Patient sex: M
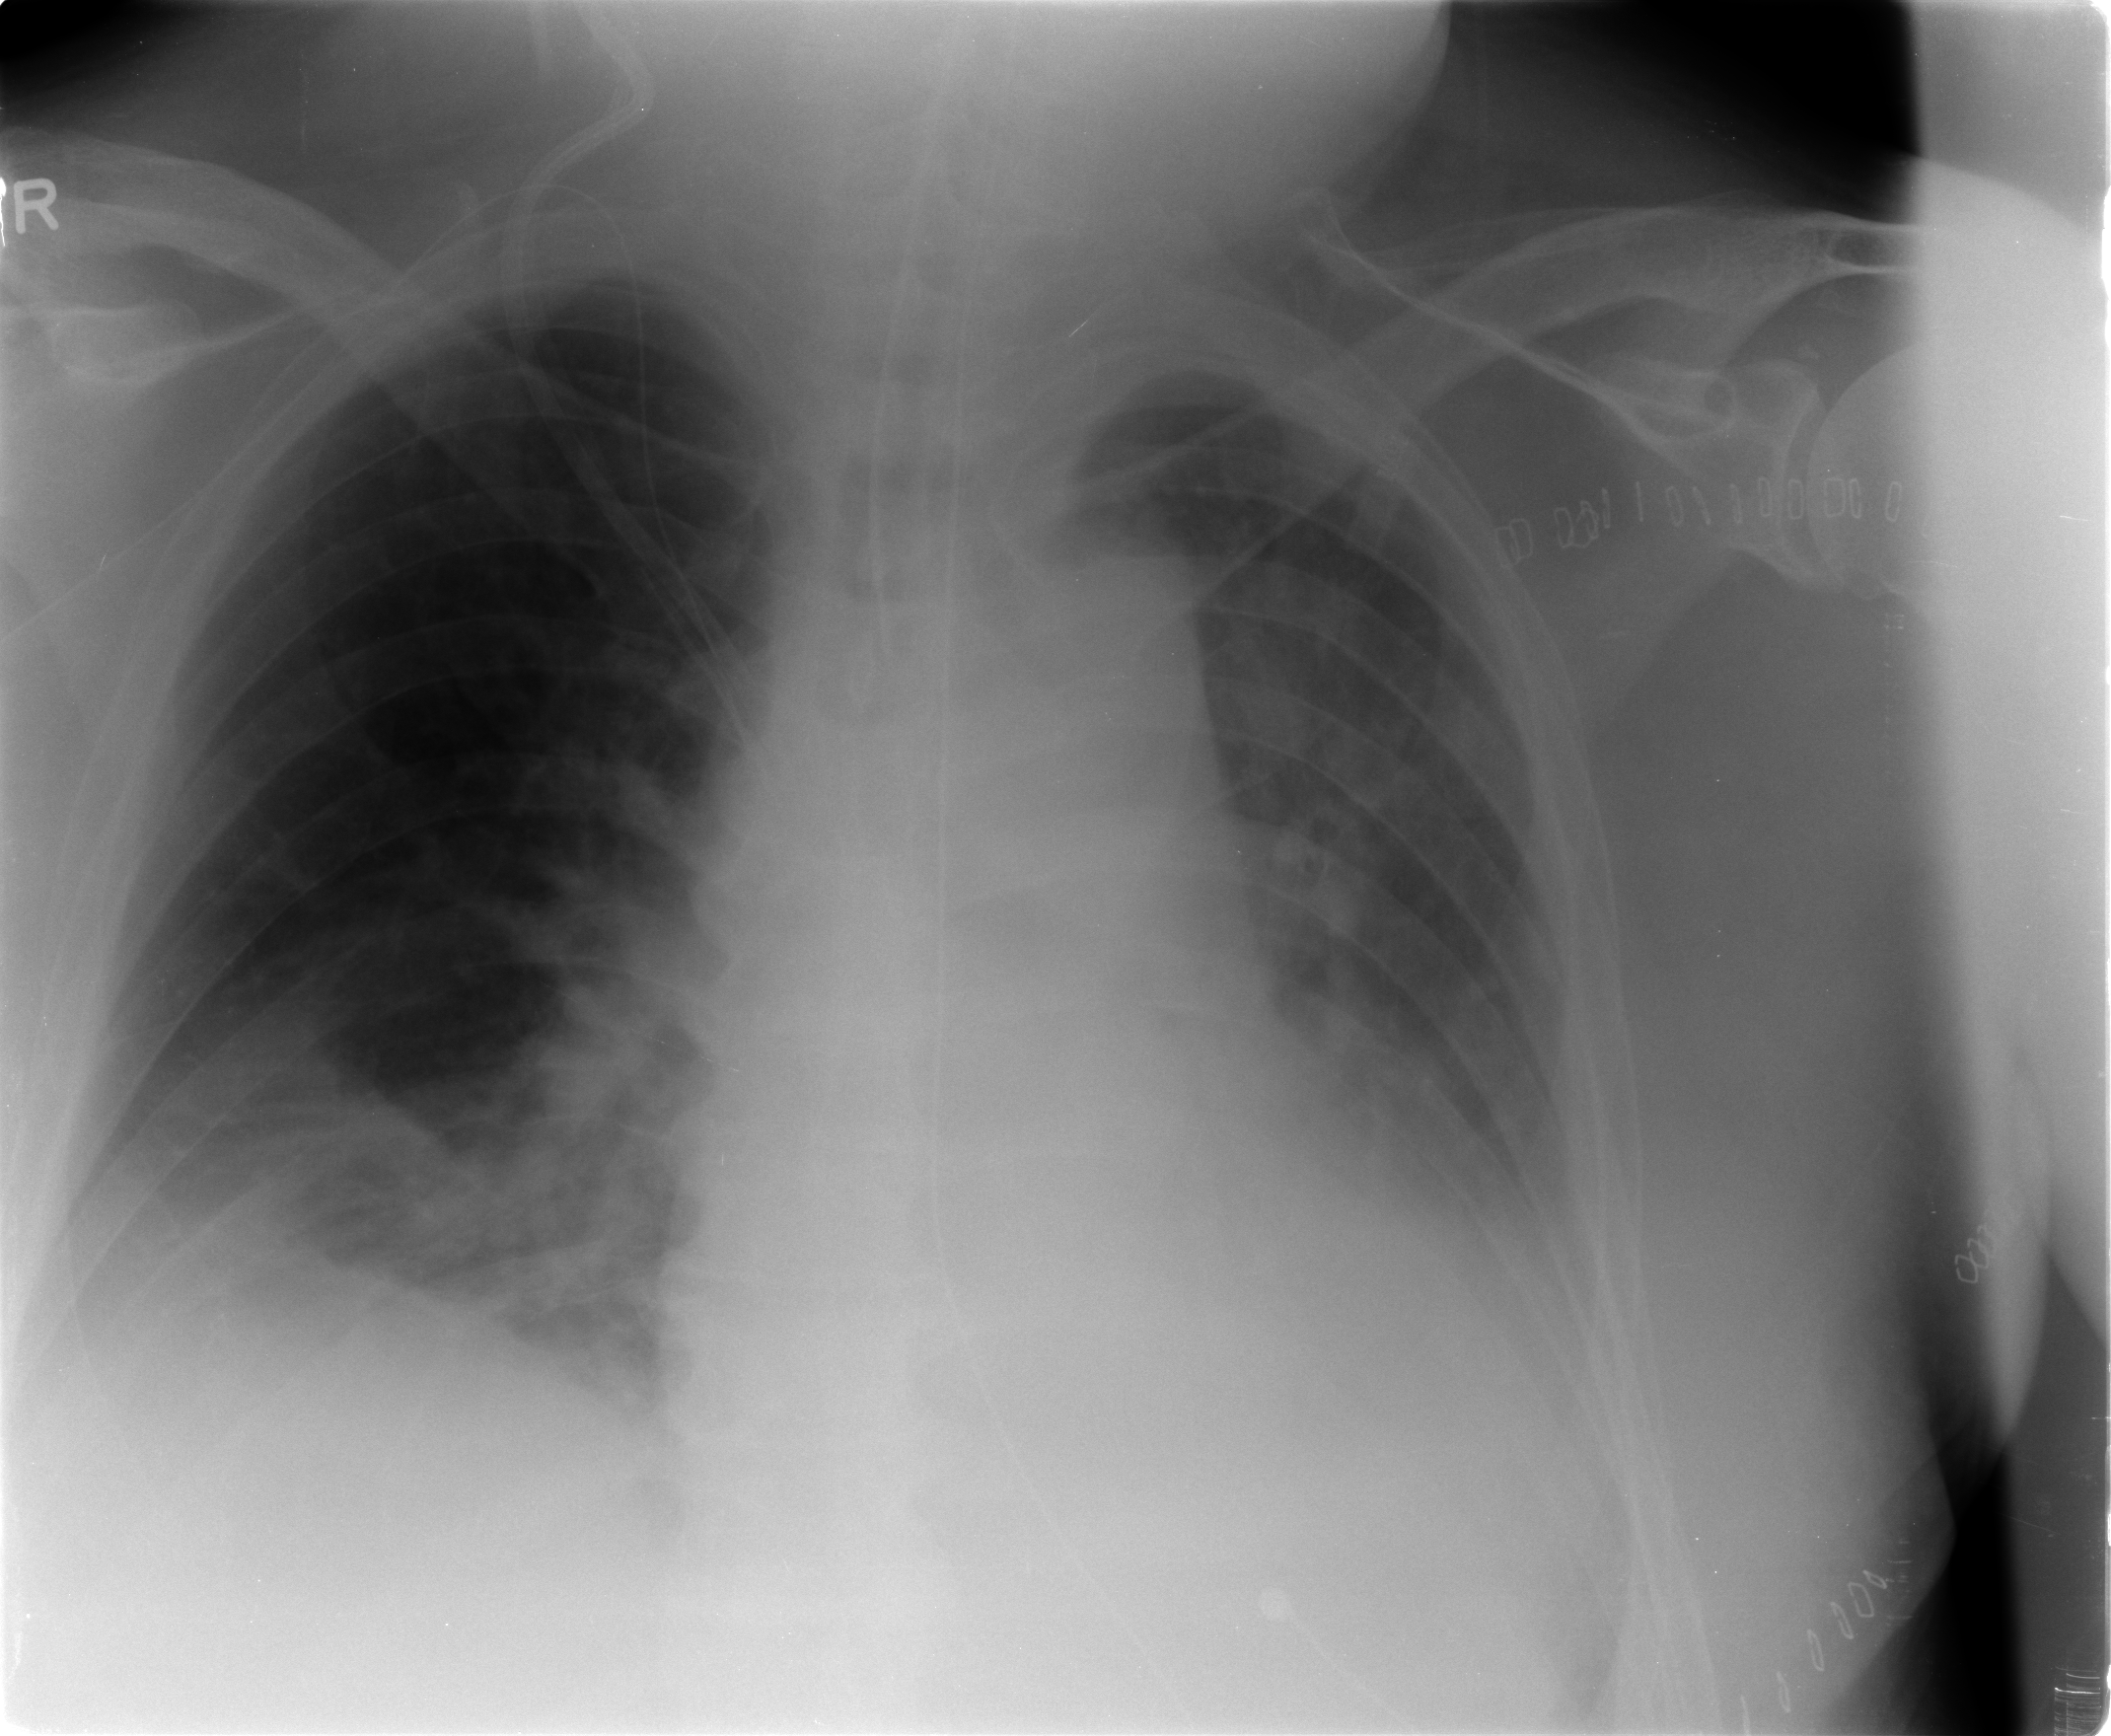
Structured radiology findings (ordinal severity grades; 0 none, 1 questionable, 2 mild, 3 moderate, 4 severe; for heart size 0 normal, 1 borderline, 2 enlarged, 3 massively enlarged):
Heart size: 2
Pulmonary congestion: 1
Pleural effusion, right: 2
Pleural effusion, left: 3
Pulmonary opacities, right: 2
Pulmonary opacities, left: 0
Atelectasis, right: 2
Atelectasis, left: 2